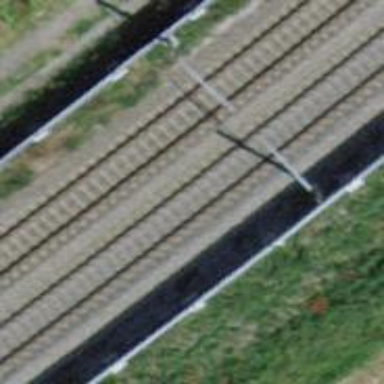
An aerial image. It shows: Single-track railway with electrified contact lines.